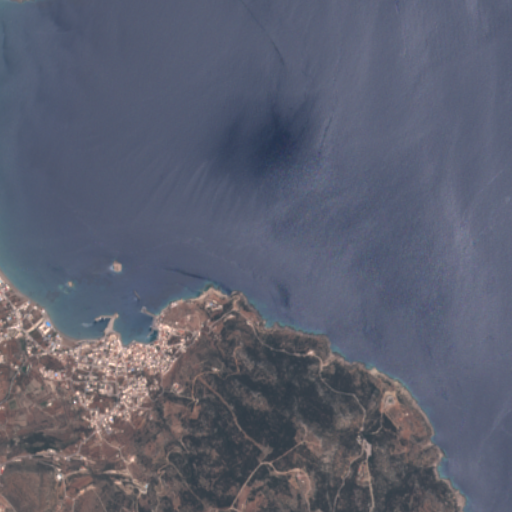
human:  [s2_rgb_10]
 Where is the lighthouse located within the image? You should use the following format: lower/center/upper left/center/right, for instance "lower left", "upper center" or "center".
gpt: The lighthouse is located in the center left of the image.
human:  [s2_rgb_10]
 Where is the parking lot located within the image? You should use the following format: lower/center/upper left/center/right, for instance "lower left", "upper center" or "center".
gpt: There is no parking lot in the image.